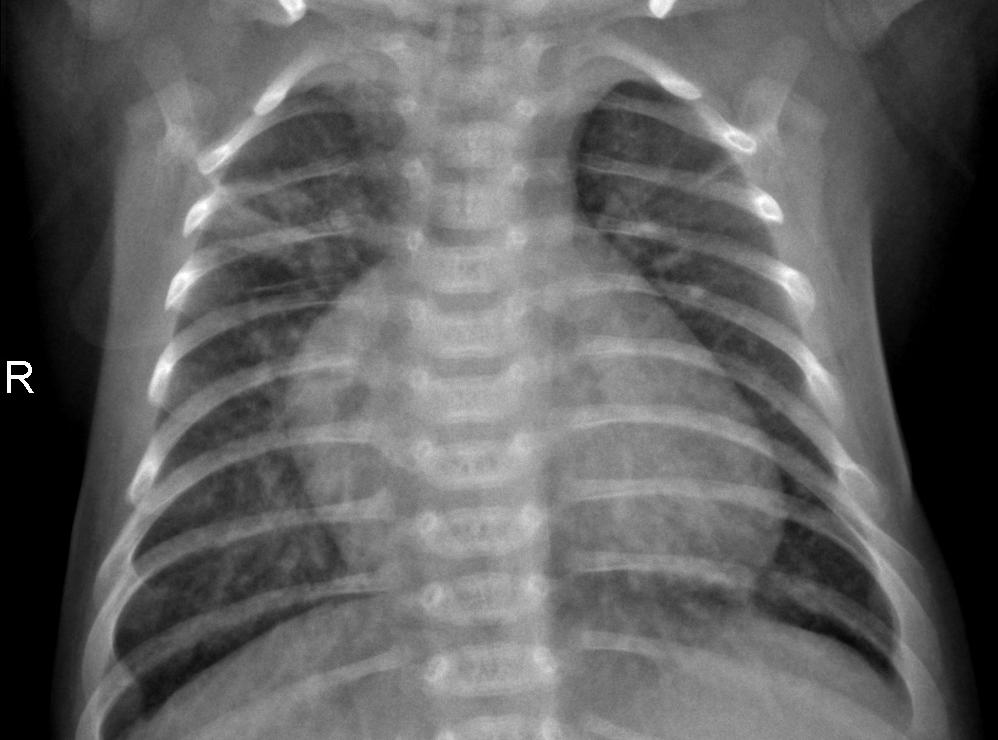
Diagnosis: PNEUMONIA